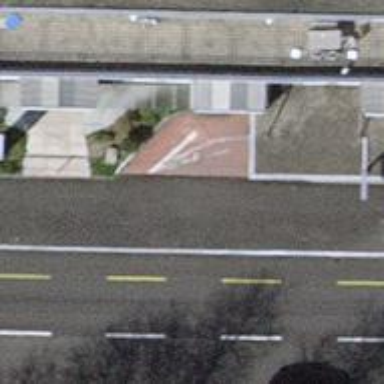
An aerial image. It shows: Unmarked crossing with traffic calming table.